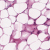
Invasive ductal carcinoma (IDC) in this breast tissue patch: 0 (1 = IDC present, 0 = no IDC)